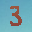
Label: 3